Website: lowes
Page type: address-validator
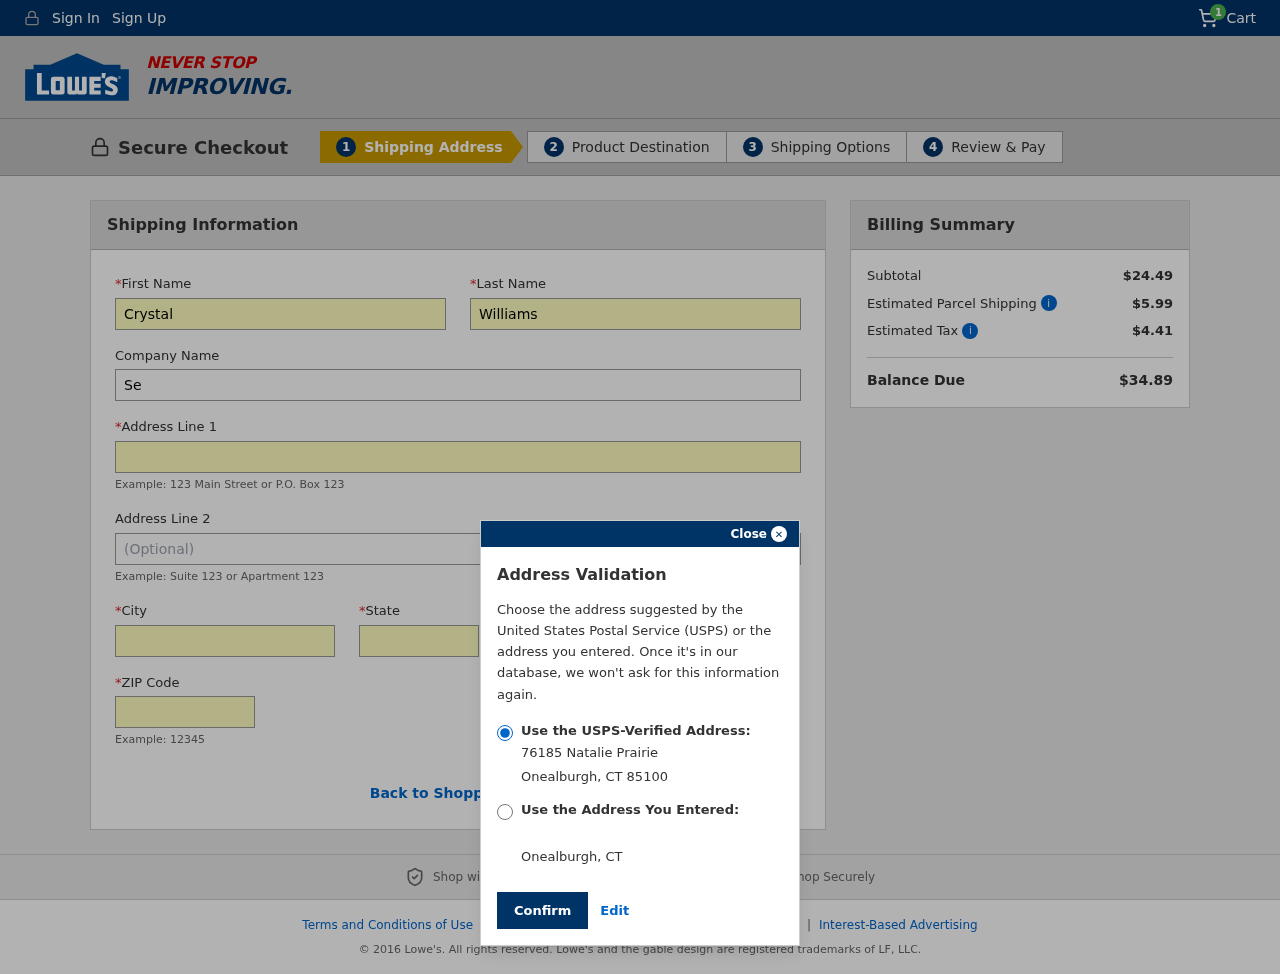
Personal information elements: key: PII_CITY
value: Onealburgh
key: PII_COMPANY
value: Serrano Ltd
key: PII_FIRSTNAME
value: Crystal
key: PII_LASTNAME
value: Williams
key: PII_POSTCODE
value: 85100
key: PII_STATE
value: Connecticut
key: PII_STATE_ABBR
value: CT
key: PII_STREET
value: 76185 Natalie Prairie
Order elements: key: ORDER_NUM_ITEMS
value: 1
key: ORDER_SUBTOTAL
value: $24.49
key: ORDER_SHIPPING_COST
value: $5.99
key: ORDER_TAX
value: $4.41
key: ORDER_TOTAL
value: $34.89